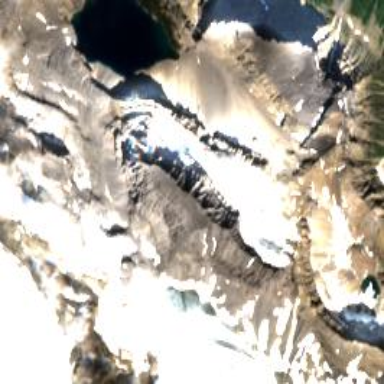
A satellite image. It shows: Majestic glacier in the distance.